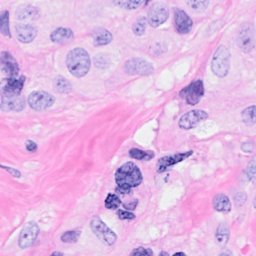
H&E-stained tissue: Breast